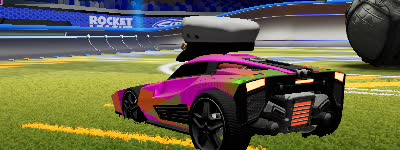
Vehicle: breakout